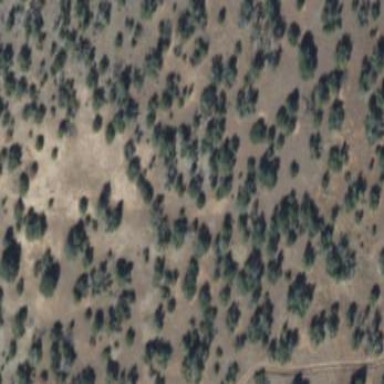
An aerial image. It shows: Patch of scrub vegetation.